Question: Say we have an overlay DHTML panel on a web page that contains two buttons in the top occupying whole width of the dialog, like this:

Text for Button 1 and Button 2 should be localized. Content of checkbox group is static and should not be localized.
There can be a big difference between button text width in different languages (~100% extra space in comparison with English version).
The question is which strategy to apply for sizing Button 1 and Button 2 depending on the length of the text content:
1. Make buttons fixed width and truncate text content with ellipsis.
2. Make buttons fixed width and wrap text content on the subsequent lines making buttons grow in height.
3. Make buttons fixed width but make them wide enough to host text in all languages without truncation or wrapping.
4. Make buttons dynamically adjust width and make panel grow horizontally with their size.
I am leaning towards using third or forth option according to the several UI localization best practices that were found:
- <URL>
Still we have some debate in the team discussing the best option and it would be interesting to hear concious outer voice of the community.
I am interested in the best approach for this specific case as well general guidelines for solving web UI sizing issues in regards of localization.
Thanks!
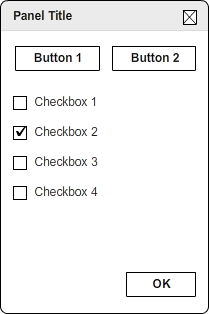
Answer: As you perhaps know, text shortened with ellipsis (or with a single dot) could be incomprehensible:
> How compr. is th.?
You should seen a lot of this staff in mobile area (phones, tablets, etc.), such translations look . OK, with lower screen resolutions you actually end up with no choice (unless you can create some auto-scrolling text). But in case of web interface you certainly have a choice.
Typically, there are two kind of solutions corresponding to your points #3 and #4. Personally, I am leaning to #4 - make buttons auto-sizable. This of course will result with inconsistently sized buttons, but there is little we can do about it.
If you cannot use solution #4 (i.e. UI Designer is strong opponent of this technique), you may modify solution #3 a bit. Basically, what I used in past projects was, I had buttons of fixed sizes and default size was capable to fit most of languages (except Polish and Russian of course), but I also had several CSS classes that defined wider buttons. When localizing into "too long" languages I simply used the most wide button class I could. If the text still didn't fit, then I asked the translators for shortening it (usually re-phrasing it and shorten the text with a single dot as a last resort).
However, please keep in mind that it increases localization costs. This is the reason I would not recommend this method.
As for solution #2, you will end up with ugly looking UI. You simply have no control over how browser will wrap a text, and you will have a lot of texts that go outside the button clipping rectangle (overlap it).
As for solution #1, using ellipsis is a bad idea for two reasons. First one is, ellipsis is not valid in many languages (this especially regards to Asian languages). The second one is, as I understand you want to do that . In this case, you won't be able to measure strings - their actual, on screen size, written with a . In case of web UI, you don't know whether user has particular font installed, so you will be guessing the size (OK, with Dojo you can theoretically measure it on the client side). This will of course result in overlapping text (if you decide on dynamic shortening over your chosen font) or totally incomprehensible text (if you decide on shortening after say 8 characters). I had a project which started to use static shortening, it was a total mess. Then we switch to dynamic and it is still not good enough.
To counter potential UI Designer argument that goes "we have no space for string expansion", I can only say . This is the point where I18n goes hand in hand with UI design best practices: strive for simplicity (in UI design). The result would be easy to use and easy to localize application.